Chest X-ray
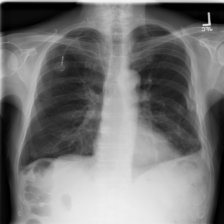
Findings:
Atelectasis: negative
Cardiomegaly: negative
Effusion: negative
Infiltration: negative
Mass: negative
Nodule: positive
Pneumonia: negative
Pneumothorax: negative
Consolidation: negative
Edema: negative
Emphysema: negative
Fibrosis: negative
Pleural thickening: negative
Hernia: negative